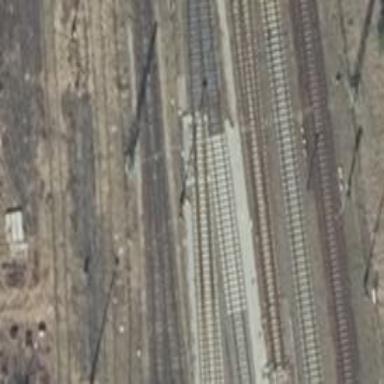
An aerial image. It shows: Railway switch.